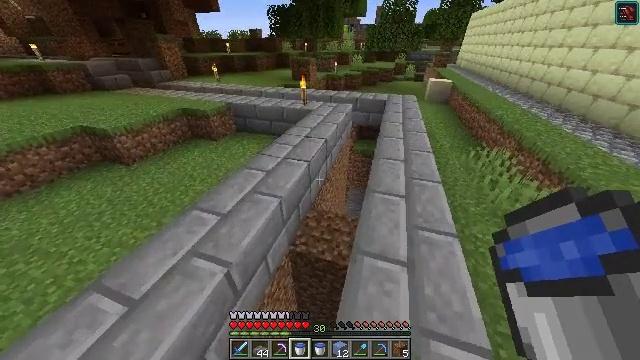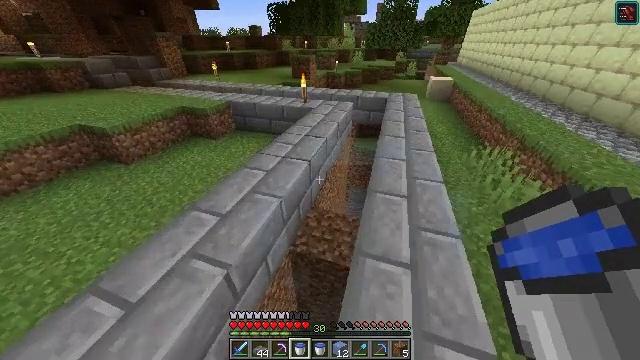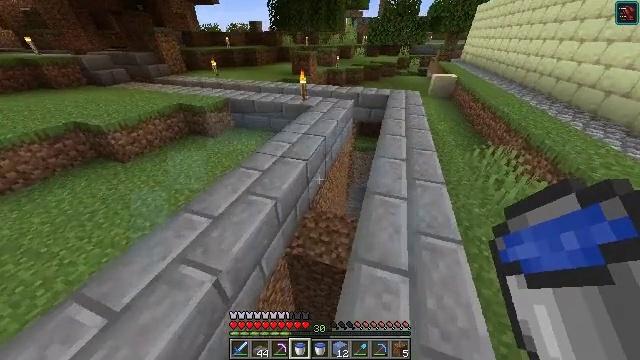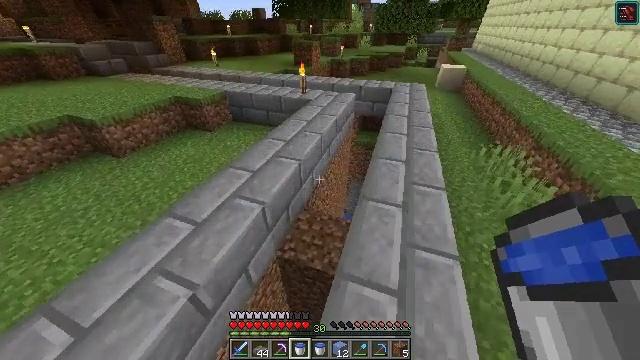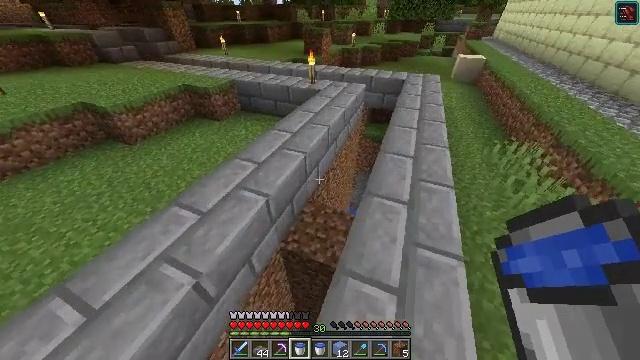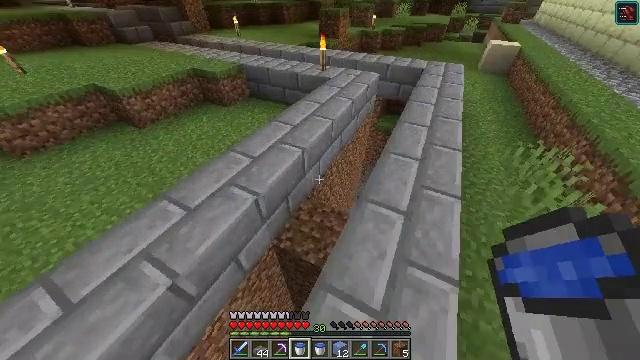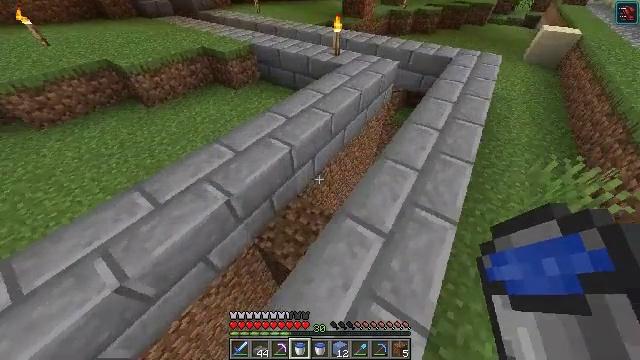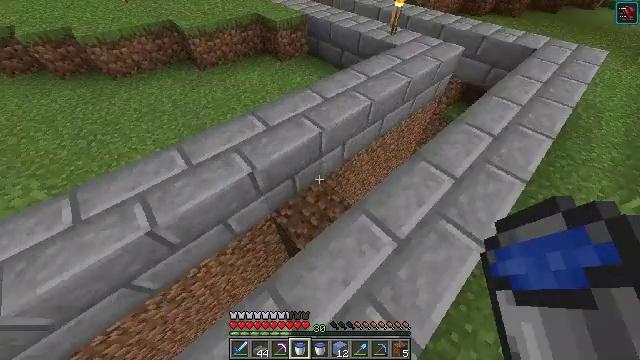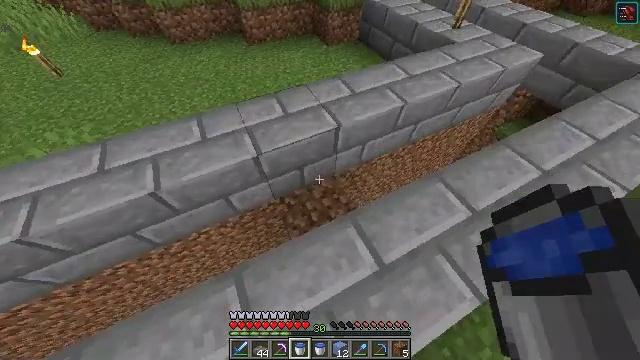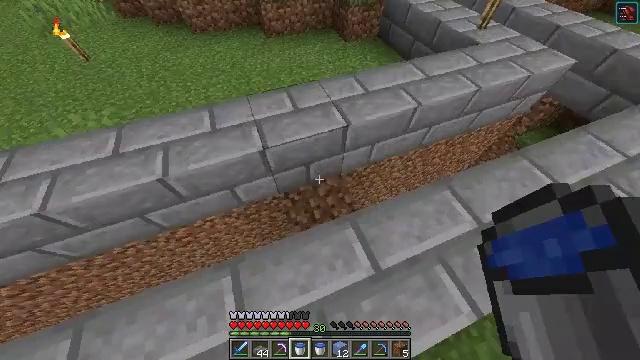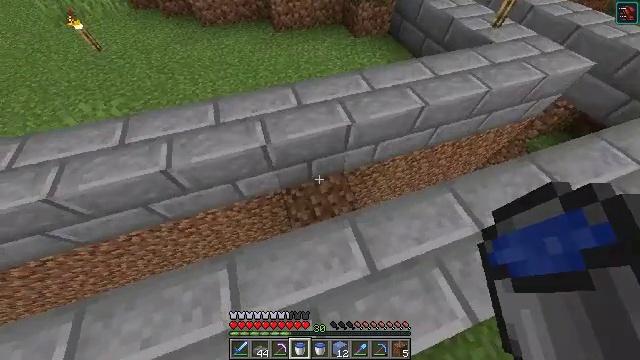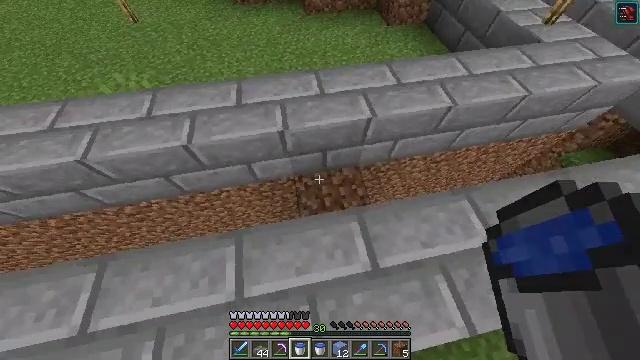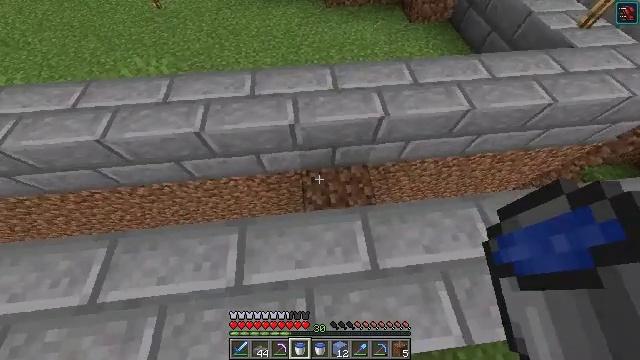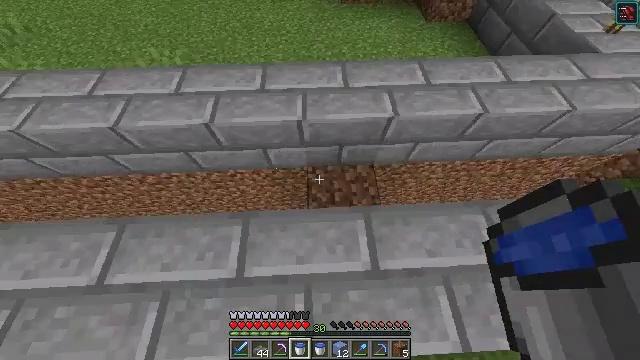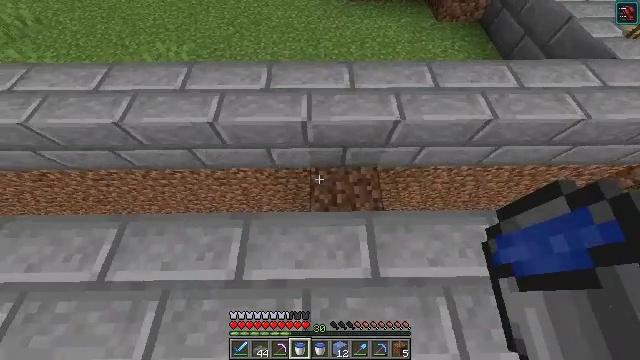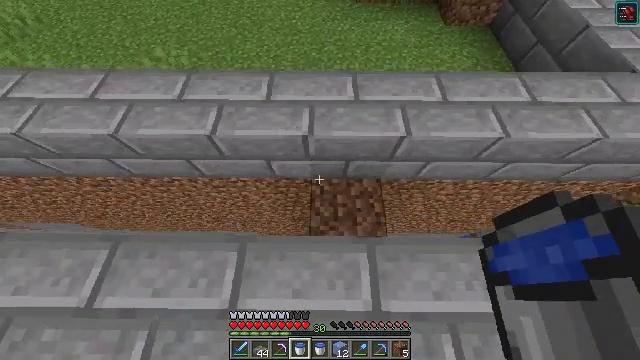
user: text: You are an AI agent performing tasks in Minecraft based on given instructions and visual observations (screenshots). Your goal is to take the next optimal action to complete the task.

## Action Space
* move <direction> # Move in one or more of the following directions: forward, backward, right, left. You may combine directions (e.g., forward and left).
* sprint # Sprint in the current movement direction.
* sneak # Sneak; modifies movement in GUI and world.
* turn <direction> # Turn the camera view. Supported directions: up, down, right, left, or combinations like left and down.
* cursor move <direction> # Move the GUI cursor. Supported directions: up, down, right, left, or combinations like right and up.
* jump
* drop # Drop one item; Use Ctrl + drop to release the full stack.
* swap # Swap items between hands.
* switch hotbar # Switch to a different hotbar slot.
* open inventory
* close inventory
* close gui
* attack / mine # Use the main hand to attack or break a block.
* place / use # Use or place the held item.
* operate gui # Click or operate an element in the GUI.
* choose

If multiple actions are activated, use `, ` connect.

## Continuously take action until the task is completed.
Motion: motion action
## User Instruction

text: Break the dirt block.
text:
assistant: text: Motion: no_op
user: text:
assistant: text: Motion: move forward and move right
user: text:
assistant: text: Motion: move forward and move right, turn left and down
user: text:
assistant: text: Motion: move forward and move right, turn left and down
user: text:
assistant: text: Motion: move forward and move right, turn left and down
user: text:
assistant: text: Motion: move forward and move right, turn left and down
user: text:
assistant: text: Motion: move forward and move right, turn left and down
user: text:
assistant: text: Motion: turn left and down
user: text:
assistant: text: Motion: turn left and down
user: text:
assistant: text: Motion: turn left
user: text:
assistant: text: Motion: turn left and down
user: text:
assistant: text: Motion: turn left and down
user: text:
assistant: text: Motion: turn left
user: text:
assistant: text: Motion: move forward, turn left
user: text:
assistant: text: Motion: move forward, turn left
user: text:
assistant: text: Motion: move forward
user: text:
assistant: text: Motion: no_op
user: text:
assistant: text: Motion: no_op
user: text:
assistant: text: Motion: turn right and down
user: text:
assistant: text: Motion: turn right and down
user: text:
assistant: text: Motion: no_op
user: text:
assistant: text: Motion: no_op
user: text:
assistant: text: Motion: no_op
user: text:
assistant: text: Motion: no_op
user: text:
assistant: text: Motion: no_op
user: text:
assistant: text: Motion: move right
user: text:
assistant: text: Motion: move right
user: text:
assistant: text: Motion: no_op
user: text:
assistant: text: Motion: turn down
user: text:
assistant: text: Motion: turn down